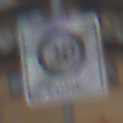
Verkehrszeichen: EndeZone30
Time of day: MorningAfternoon
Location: Outdoor (Urban)
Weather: Overcast
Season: NotSpecified
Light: Natural